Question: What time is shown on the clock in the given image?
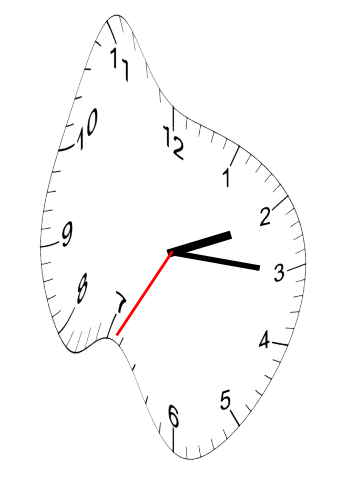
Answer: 02:15:35